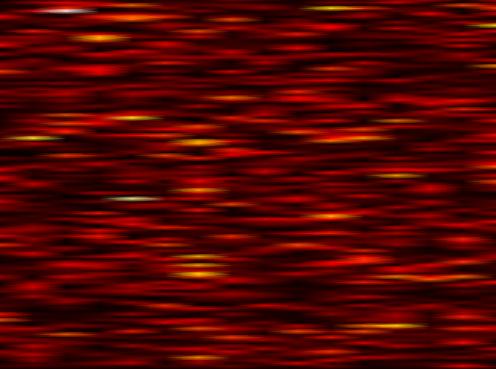
Label: OFDM